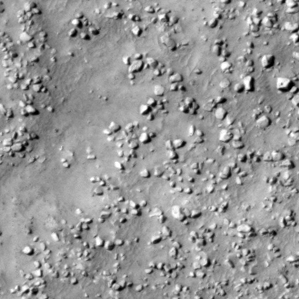
Label: non_frost